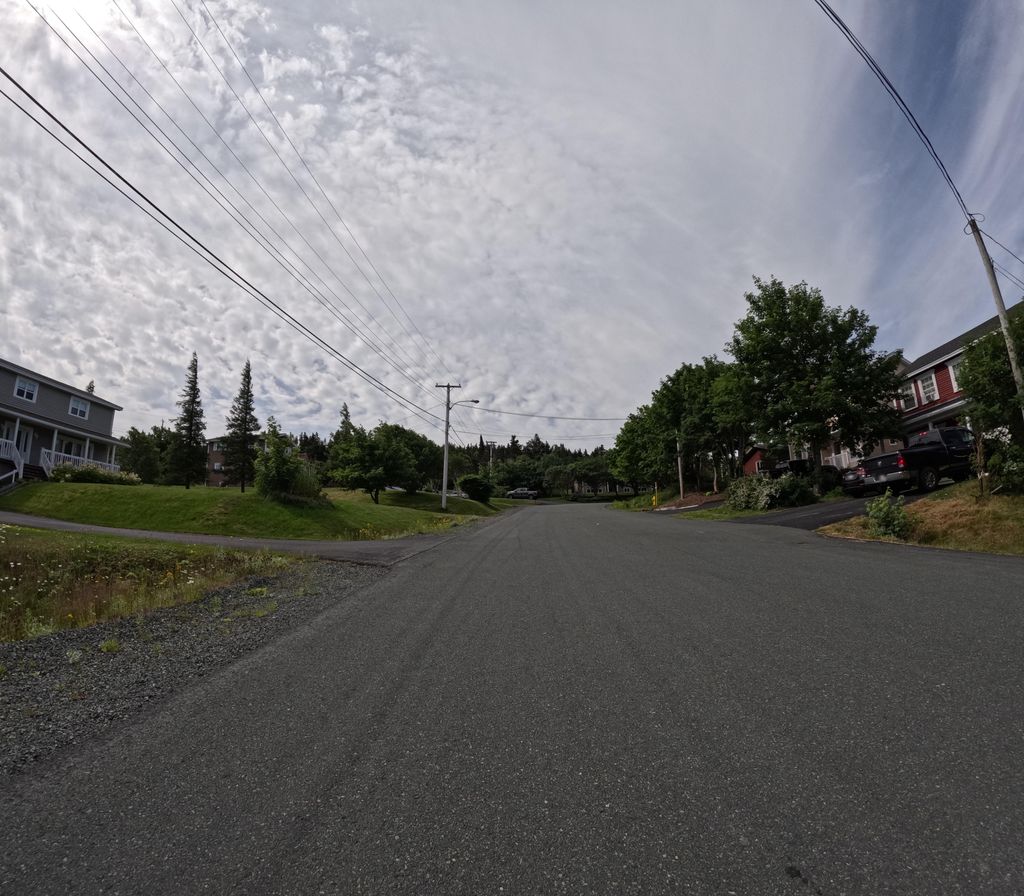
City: st_johns